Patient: sex F, age 56
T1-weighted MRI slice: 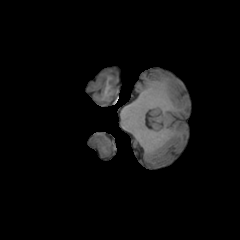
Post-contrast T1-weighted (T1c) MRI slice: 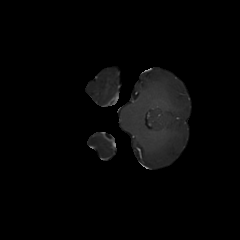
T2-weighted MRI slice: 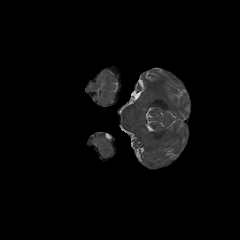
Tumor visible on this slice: no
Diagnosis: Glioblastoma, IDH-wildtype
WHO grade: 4